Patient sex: M
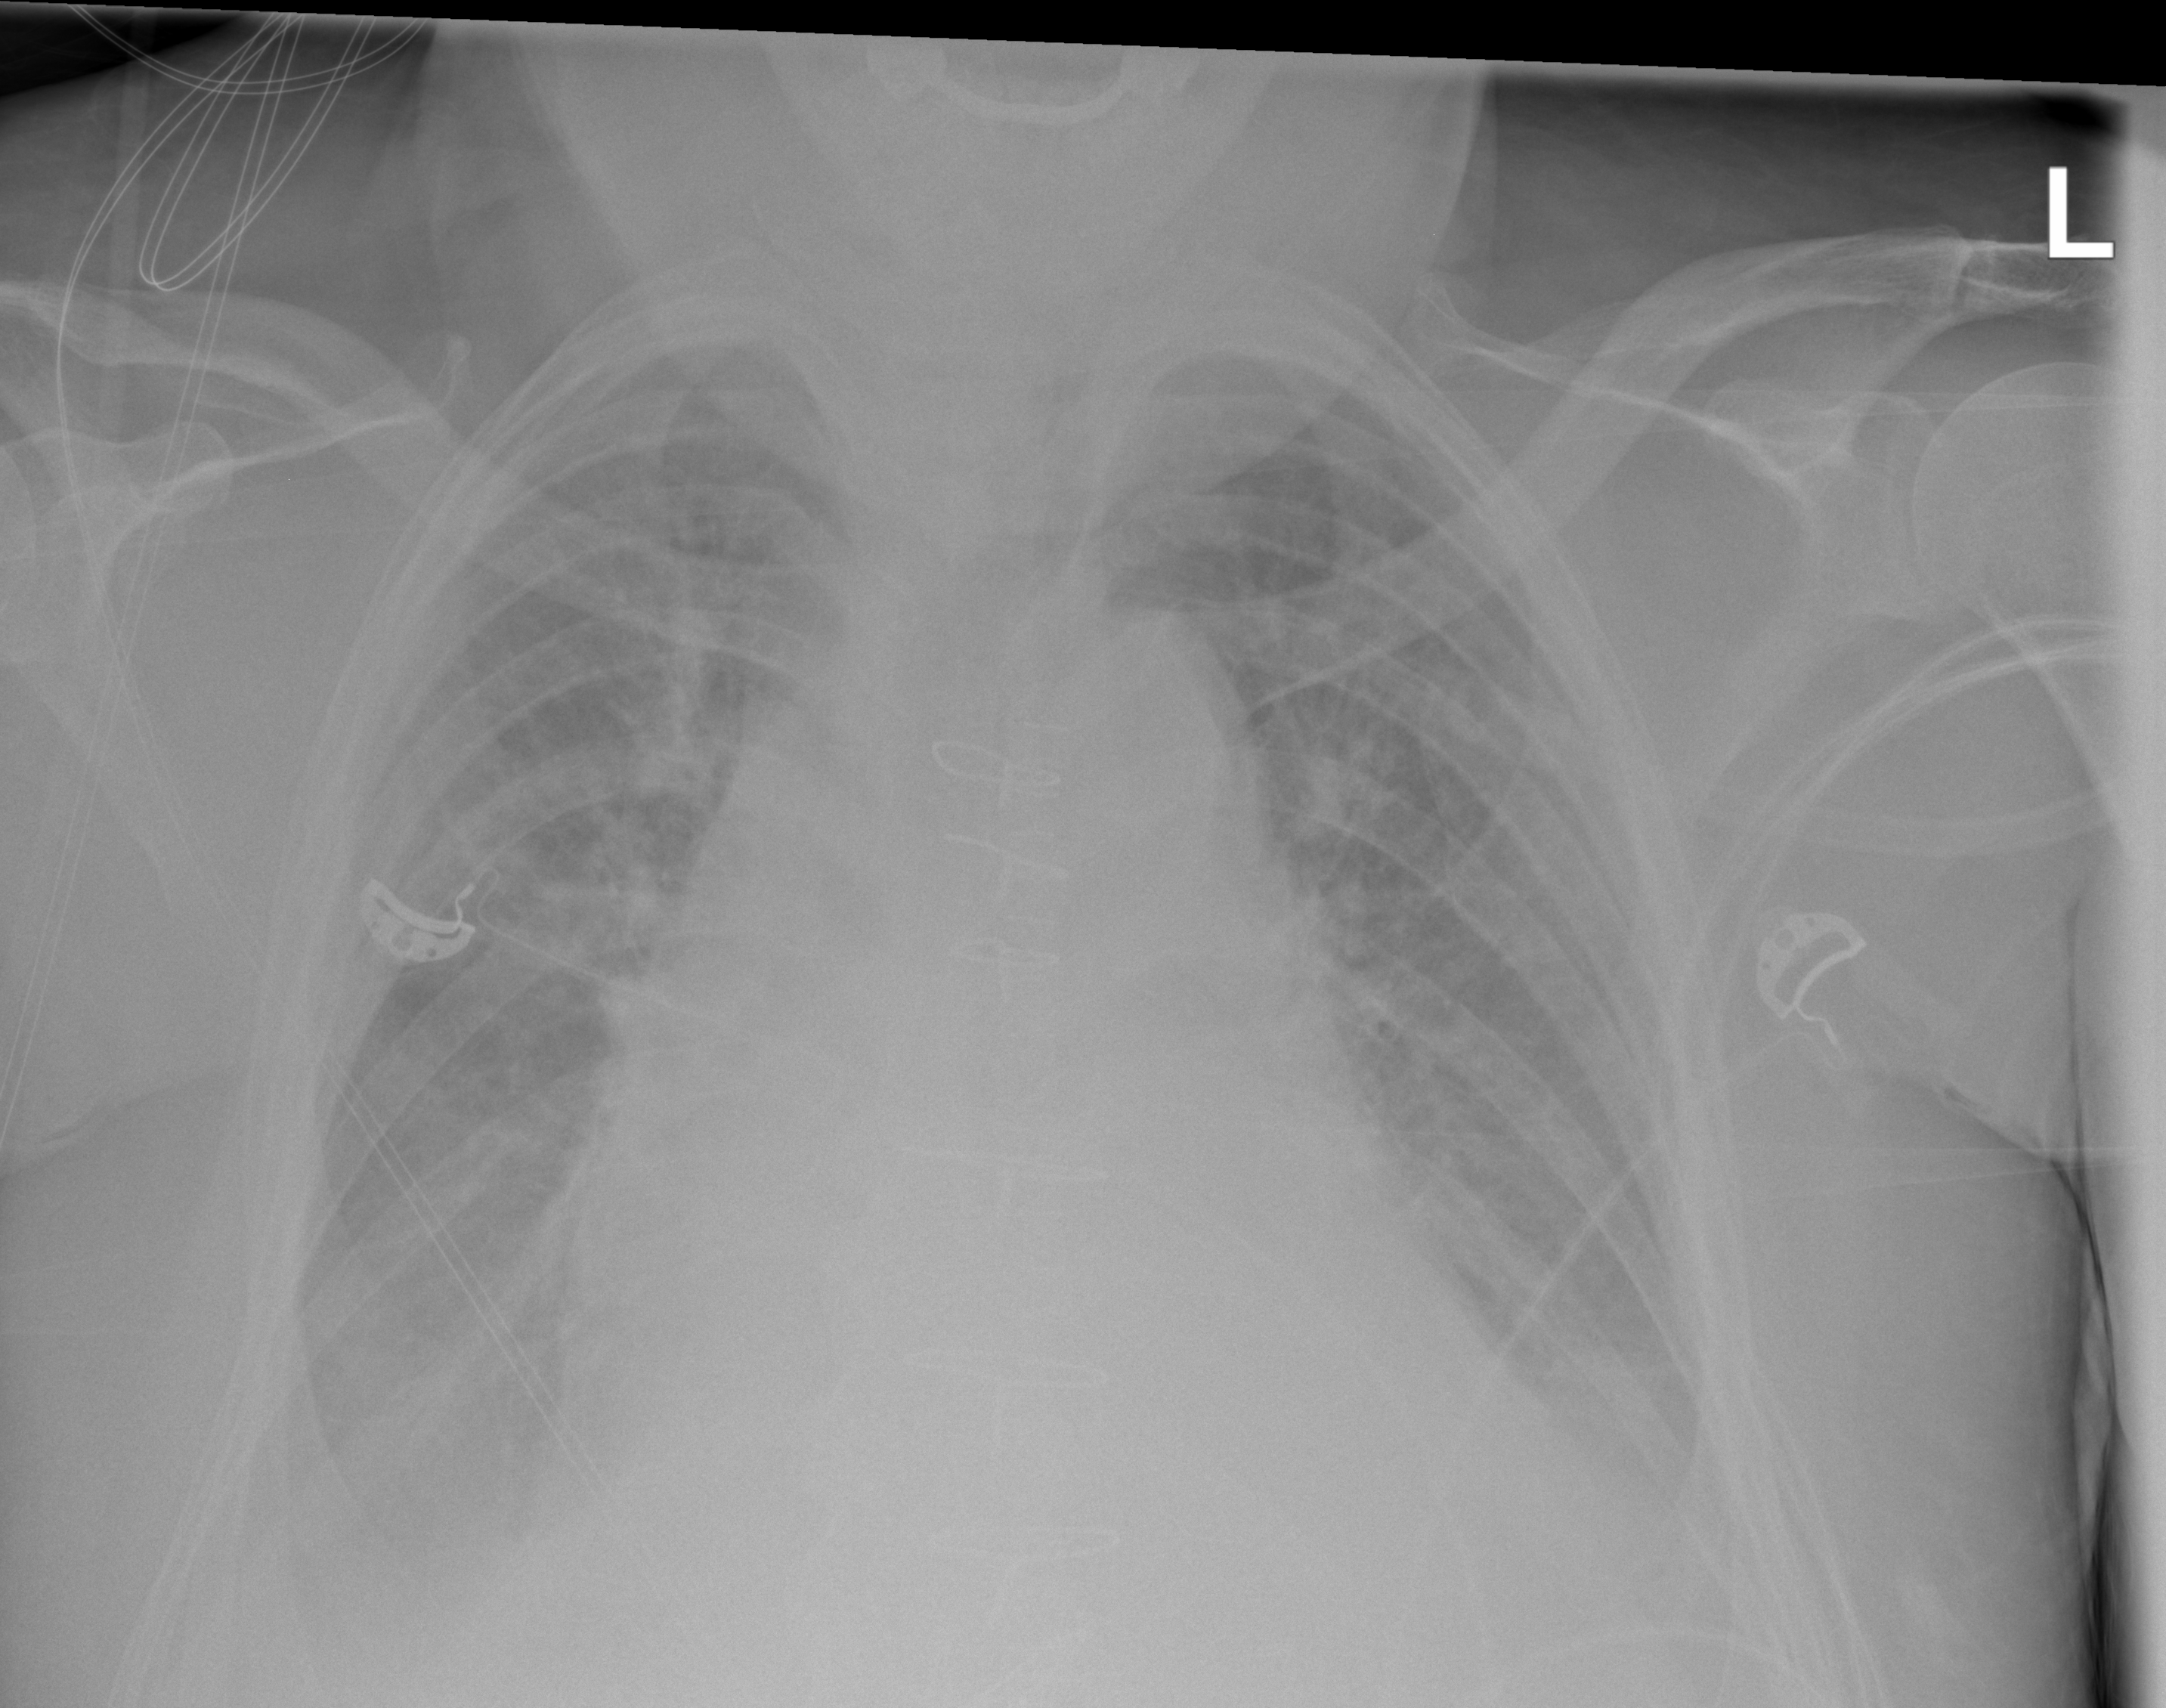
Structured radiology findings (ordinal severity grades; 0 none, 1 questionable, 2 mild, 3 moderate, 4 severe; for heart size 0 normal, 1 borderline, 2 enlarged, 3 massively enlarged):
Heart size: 2
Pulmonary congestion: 2
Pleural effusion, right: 0
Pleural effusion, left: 2
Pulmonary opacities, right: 0
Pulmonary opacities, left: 0
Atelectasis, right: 2
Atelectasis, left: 2